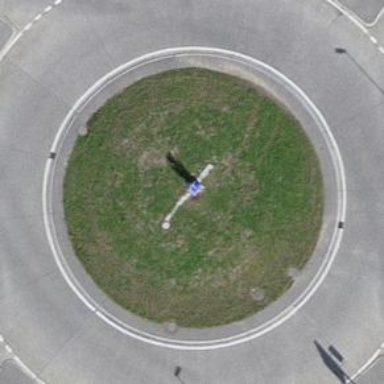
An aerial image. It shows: Roundabout at primary highway.